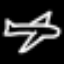
Label: airplane